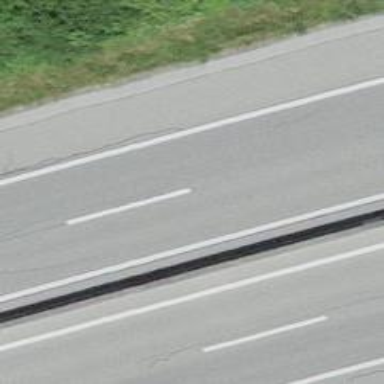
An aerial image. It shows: View of motorway.